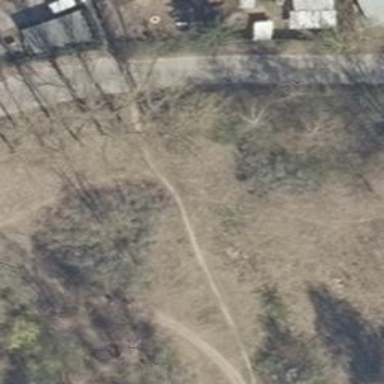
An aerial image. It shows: Dirt path.